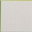
Piece: xx